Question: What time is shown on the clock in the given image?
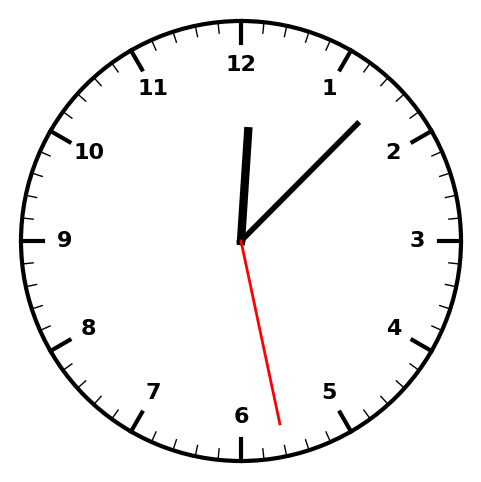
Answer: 12:07:28